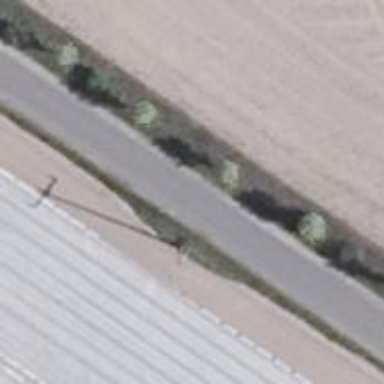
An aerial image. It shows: Power pole.